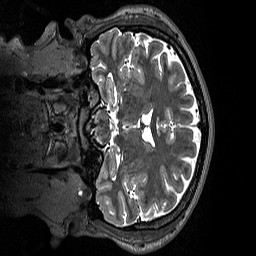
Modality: T2w
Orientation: coronal
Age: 35
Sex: male
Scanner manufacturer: siemens
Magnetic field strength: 3 T
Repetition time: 3.2 s
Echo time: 0.412 s